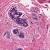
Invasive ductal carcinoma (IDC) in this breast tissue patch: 0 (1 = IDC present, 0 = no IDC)